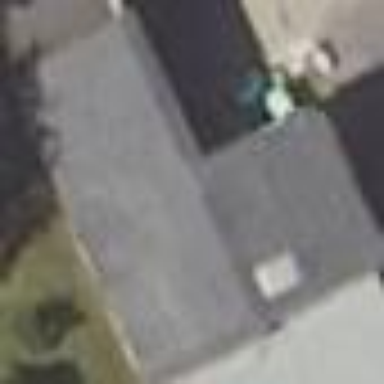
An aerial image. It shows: Shed.